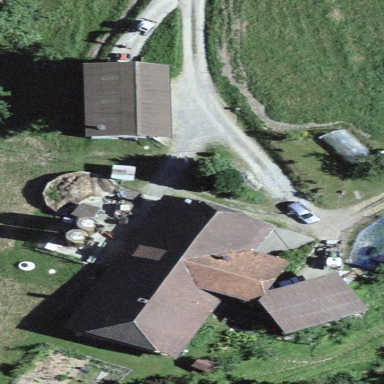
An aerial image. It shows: Farmyard area.